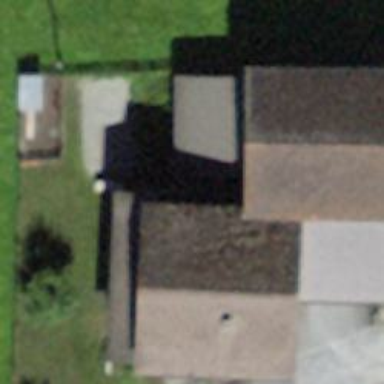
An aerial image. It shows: Residential building with gabled roof. The roof is oriented along the building and has dark brown color.